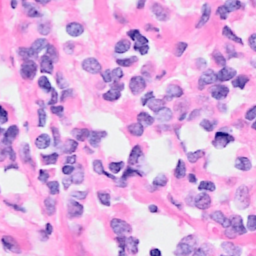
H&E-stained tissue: Breast